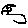
Label: bird